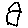
Label: house